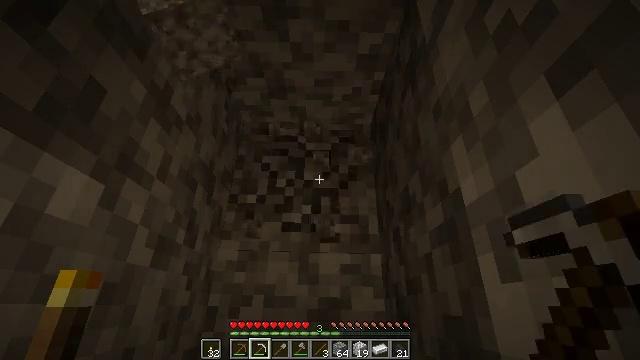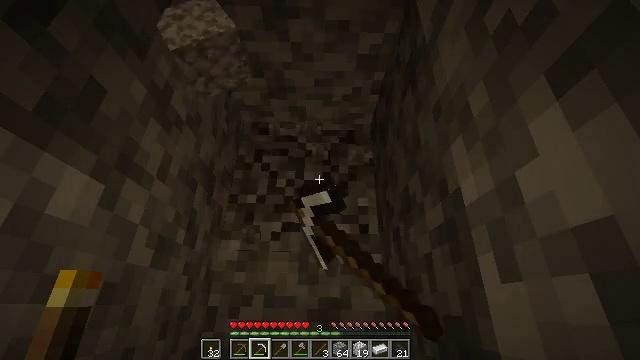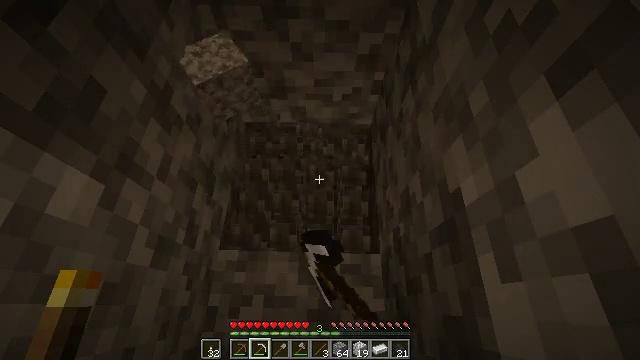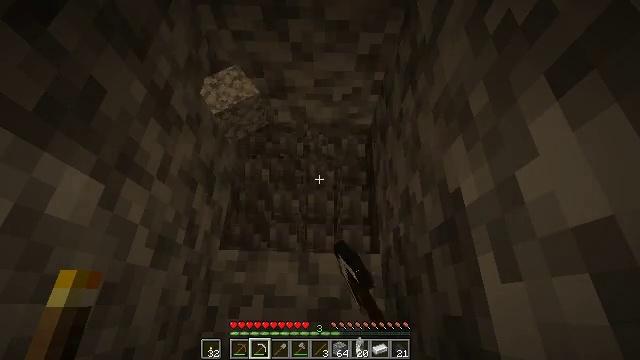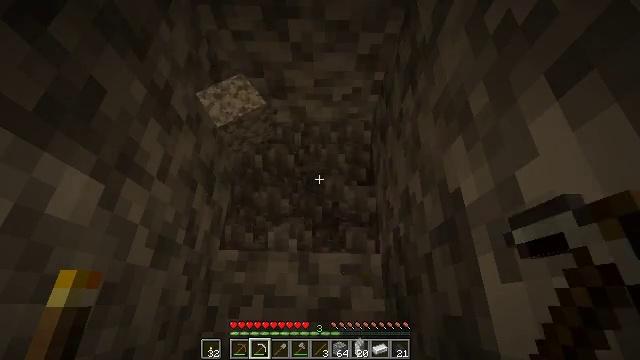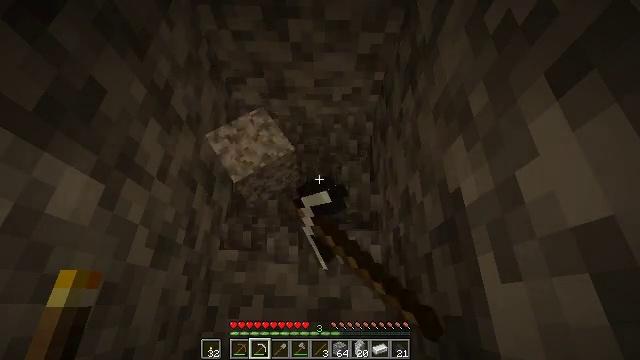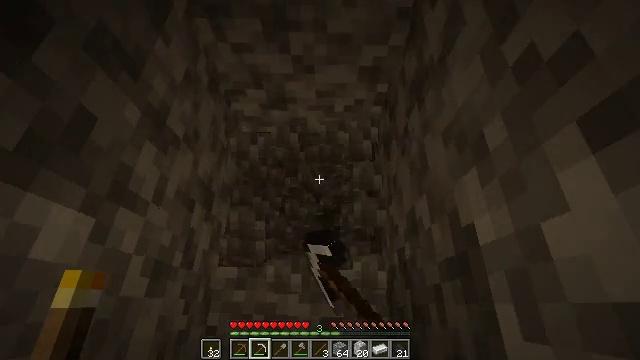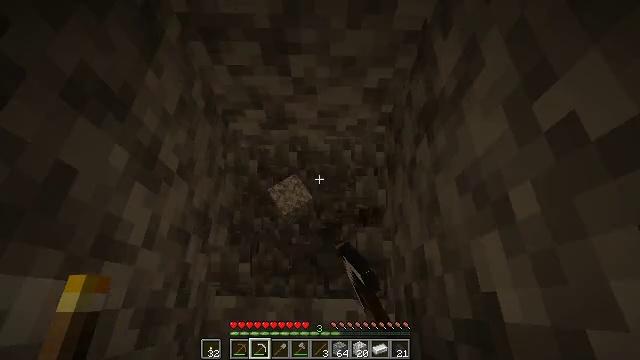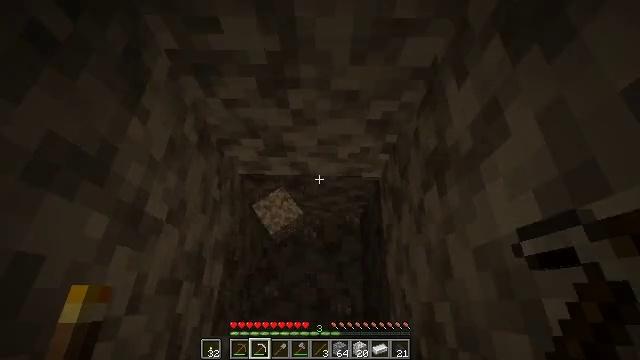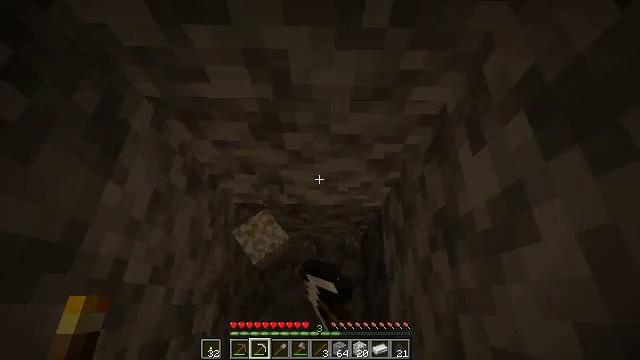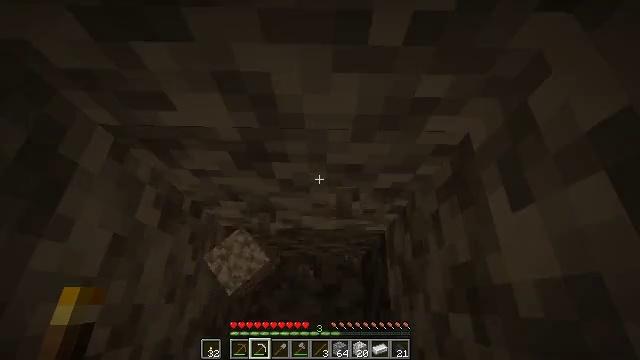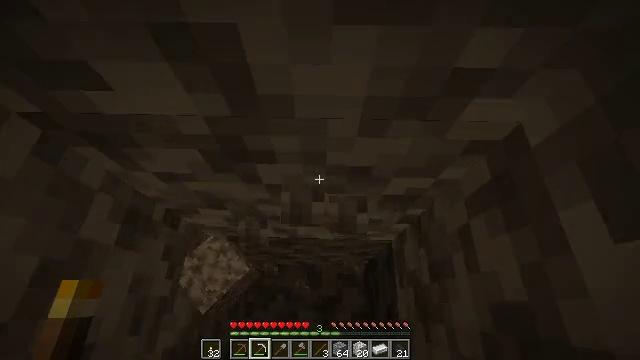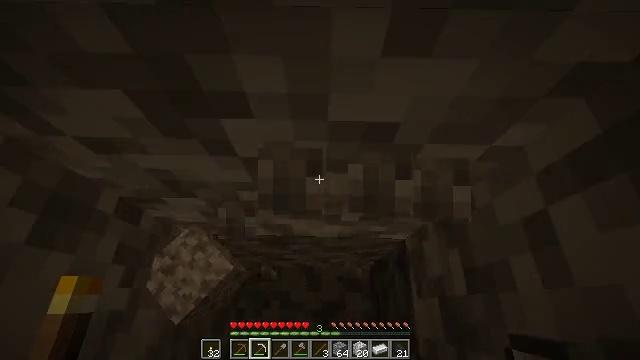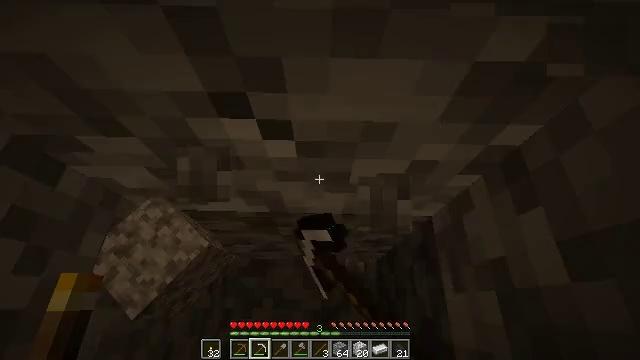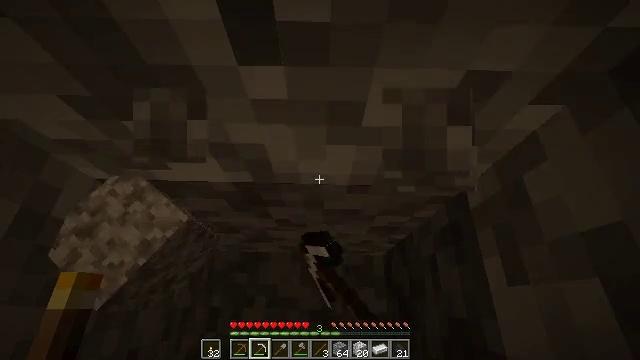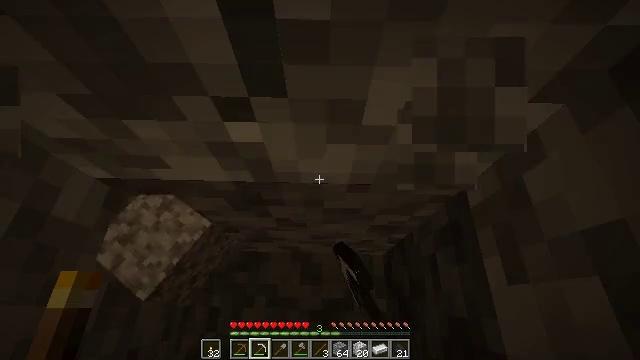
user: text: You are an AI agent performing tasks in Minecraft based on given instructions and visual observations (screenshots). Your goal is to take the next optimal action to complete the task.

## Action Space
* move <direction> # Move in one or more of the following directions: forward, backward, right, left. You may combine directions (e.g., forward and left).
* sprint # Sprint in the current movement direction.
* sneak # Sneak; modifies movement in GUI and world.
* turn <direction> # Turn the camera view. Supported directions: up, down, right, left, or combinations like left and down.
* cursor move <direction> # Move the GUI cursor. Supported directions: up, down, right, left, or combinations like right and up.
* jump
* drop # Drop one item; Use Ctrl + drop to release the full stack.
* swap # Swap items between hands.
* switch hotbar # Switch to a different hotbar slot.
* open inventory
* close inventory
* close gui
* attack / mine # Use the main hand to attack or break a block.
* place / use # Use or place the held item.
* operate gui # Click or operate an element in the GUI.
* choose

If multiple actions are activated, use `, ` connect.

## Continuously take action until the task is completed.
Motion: motion action
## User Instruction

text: Harvest stone in the caves.
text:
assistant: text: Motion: attack / mine
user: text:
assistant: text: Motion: attack / mine
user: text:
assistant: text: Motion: attack / mine
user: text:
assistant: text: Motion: attack / mine
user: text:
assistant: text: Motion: move forward, attack / mine
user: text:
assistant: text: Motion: move forward, attack / mine
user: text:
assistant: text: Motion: move forward, attack / mine
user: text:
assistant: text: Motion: move forward, attack / mine
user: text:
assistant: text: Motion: move forward, attack / mine
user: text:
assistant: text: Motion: attack / mine
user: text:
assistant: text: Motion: attack / mine
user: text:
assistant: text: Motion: attack / mine
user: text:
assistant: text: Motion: attack / mine
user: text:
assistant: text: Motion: attack / mine
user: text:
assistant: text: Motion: attack / mine
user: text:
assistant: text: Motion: attack / mine
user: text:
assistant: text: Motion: attack / mine
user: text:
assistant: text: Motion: attack / mine
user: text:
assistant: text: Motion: attack / mine
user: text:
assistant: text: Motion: attack / mine
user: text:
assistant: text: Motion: attack / mine
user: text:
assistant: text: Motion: attack / mine
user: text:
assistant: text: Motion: attack / mine
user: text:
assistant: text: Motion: attack / mine
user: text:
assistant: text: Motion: attack / mine
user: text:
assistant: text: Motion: attack / mine
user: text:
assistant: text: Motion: attack / mine
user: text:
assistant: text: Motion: attack / mine
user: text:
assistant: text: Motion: attack / mine
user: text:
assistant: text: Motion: attack / mine